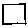
Label: square